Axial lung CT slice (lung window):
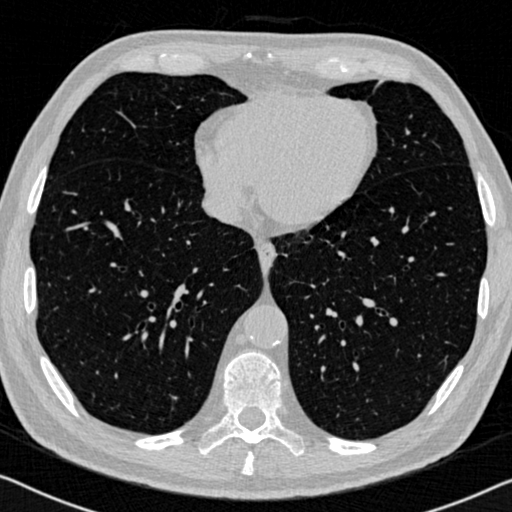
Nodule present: no